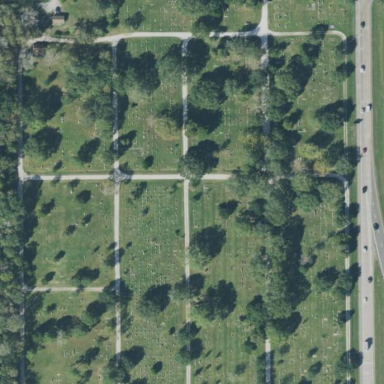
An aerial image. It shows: Cemetery.